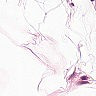
Metastatic tissue present: no